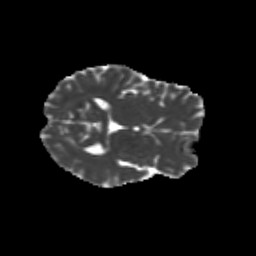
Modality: MD
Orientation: axial
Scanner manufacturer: siemens
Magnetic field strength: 3 T
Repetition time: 9.2 s
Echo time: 0.084 s